Question: We use Jenkins to run our nightly test builds, regression, navigation tests, etc. In our python scripts, we have an '__author__ = 'Name of author''. I am wondering if anyone knows of a way to be able to prepend that author and value to the test results link?
So in the image above the I would like to have it say 'src.tests.smoke.test_gl_smoke_author_name of author'
Is this something which is possible? Is there a plugin which handles this?
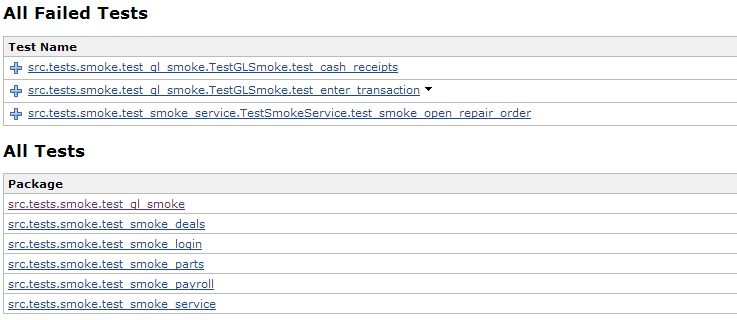
Answer: It looks like the link names are generated from the path to the tests.
If you have sufficient privileges, as part of the Jenkins build, you can create a symlink with the author's name and have it point to you src directory. Then point Jenkins at the symlink.
Sample Script:
'''
#In same directory as src
ln -s src nameOfAuthor
'''
If you don't want to do that, you can create a temporary directory with the author's name and copy all the tests into it, then point Jenkins to where the tests were copied to.
Sample Script:
'''
#In same directory as src
mkdir nameOfAuthor
cp -r src nameOfAuthor/src
'''